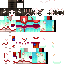
A female human skin with pale skin, wearing brown long hair dressed in a blue hoodie and red pants, featuring a closed mouth.